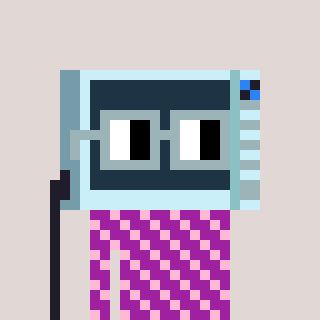
a pixel art character with square dark gray glasses, a microwave-shaped head and a magenta-colored body on a warm background